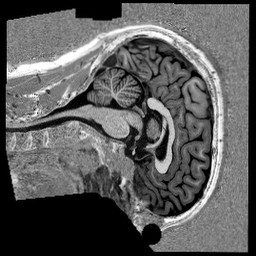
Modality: UNIT1
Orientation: sagittal
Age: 27
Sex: male
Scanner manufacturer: siemens
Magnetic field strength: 3 T
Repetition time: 5 s
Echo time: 0.00298 s